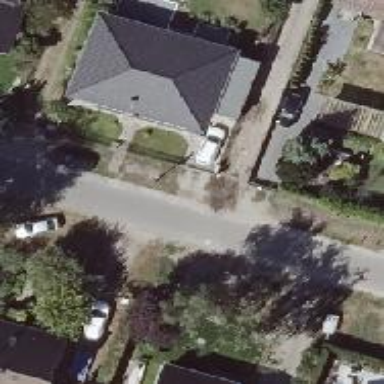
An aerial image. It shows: Residential road with no sidewalk.